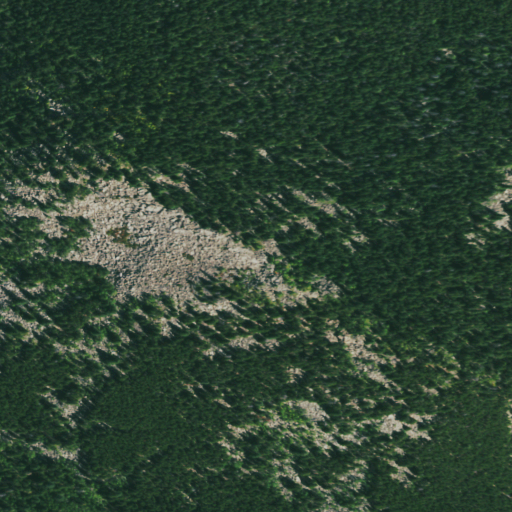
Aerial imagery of mountain in Colorado named Centralia Mountain containing evergreen forest and grassland